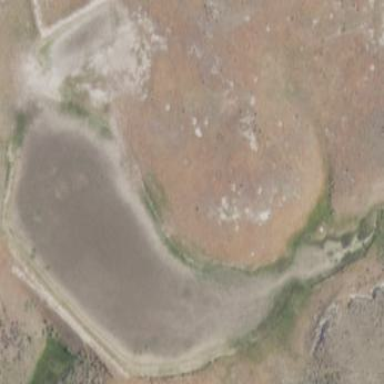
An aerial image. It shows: Reservoir.